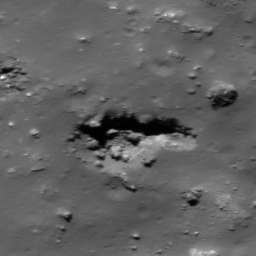
Pit: Tycho 5c
Host crater: Tycho
Host type: impact_melt
Lunar coordinates: latitude -42.615, longitude 348.642